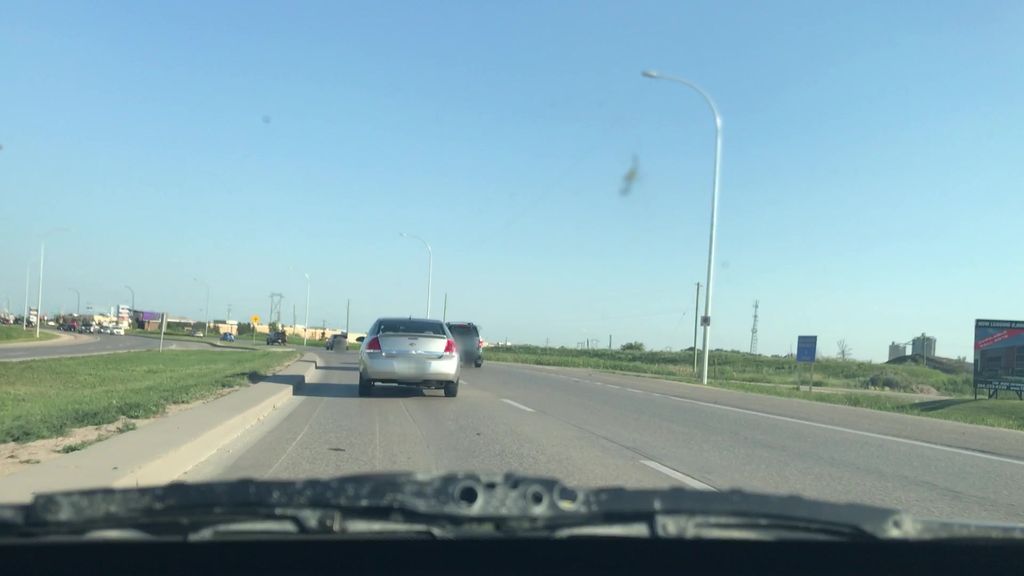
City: winnipeg